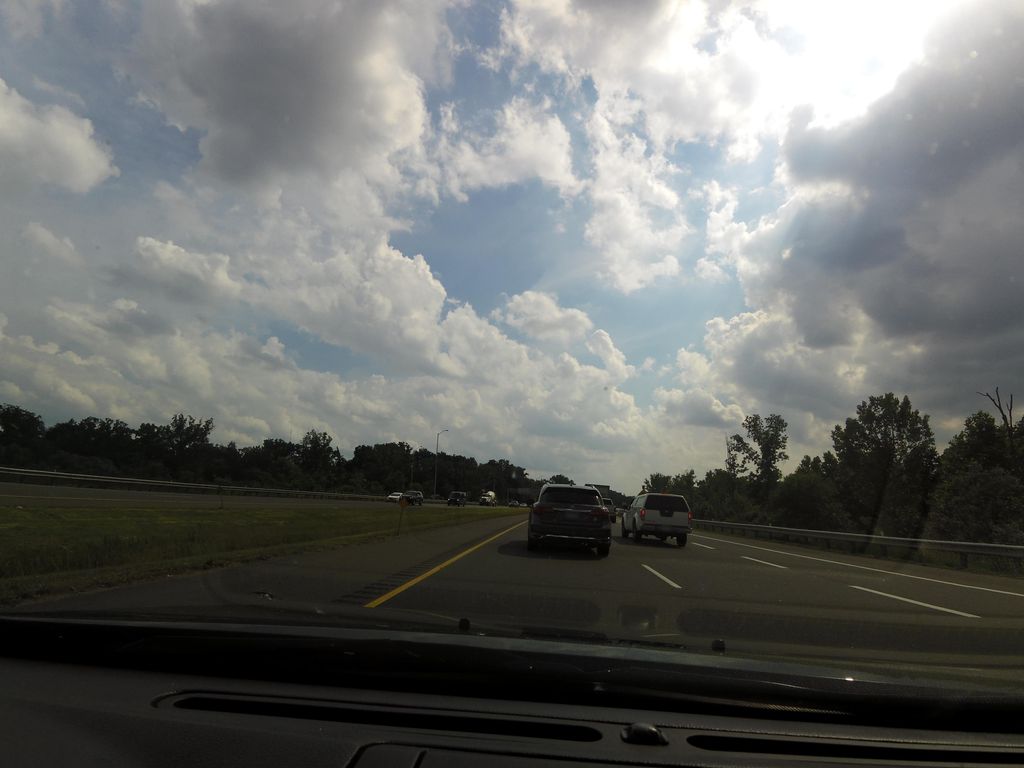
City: hamilton